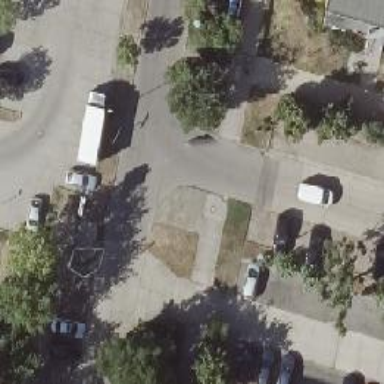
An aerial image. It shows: Residential road paved with concrete.